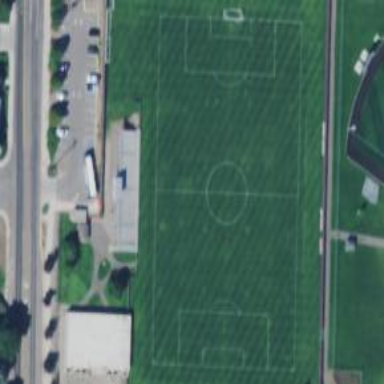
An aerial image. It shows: Soccer pitch with grass surface for leisure land.